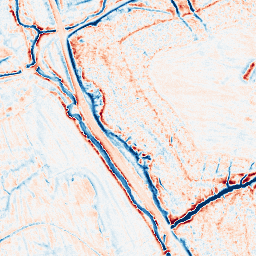
Category: edge_preserving
Decomposition family: anisotropic_diffusion
Decomposition parameters: iterations: 20
kappa: 100
gamma: 0.15
Upsampling method: bicubic_16x
Upsampling parameters: scale: 16
Upsampling scale: 16